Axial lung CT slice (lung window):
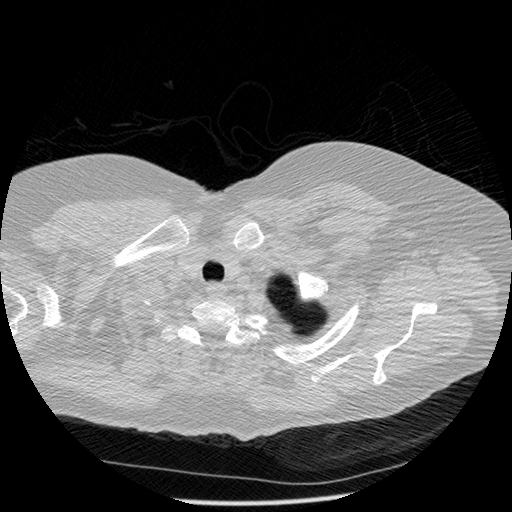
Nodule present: no